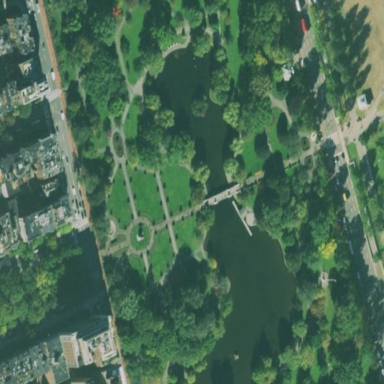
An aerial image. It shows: Park.